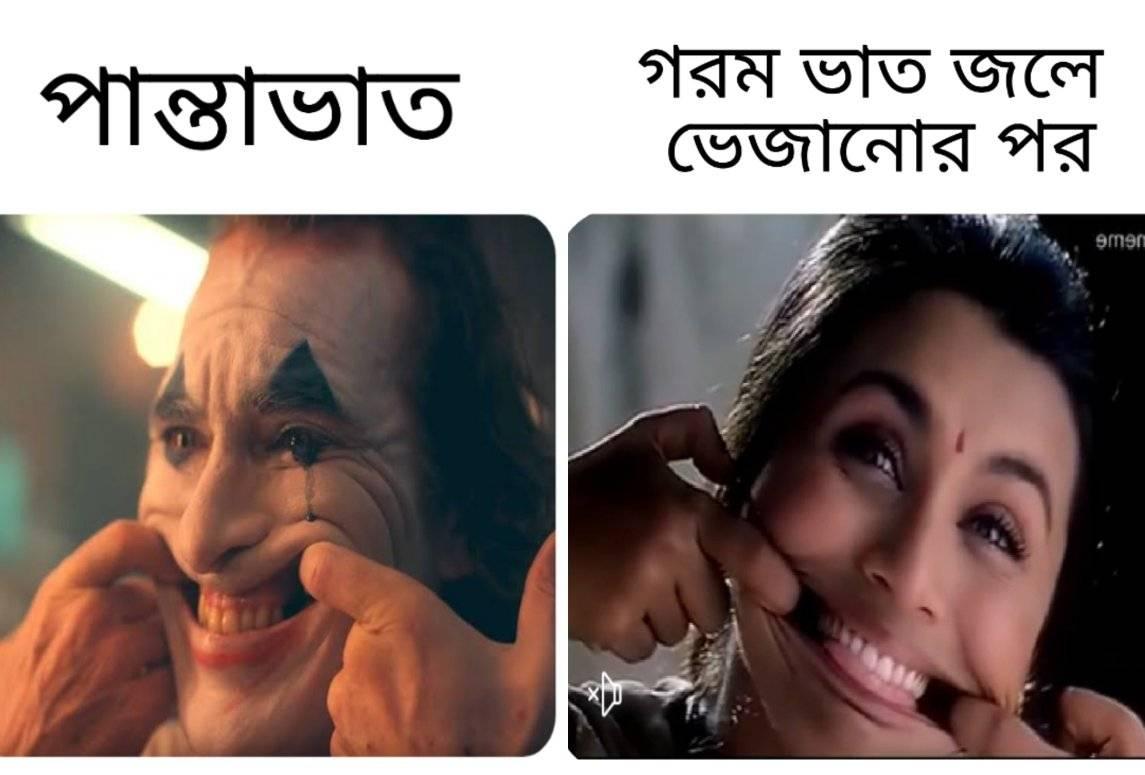
Caption:  পান্তাভাত     গরম ভাত জলে ভেজানোর পর
Label: non-hate